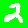
Digit: 2